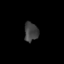
Tissue: skin
Cell type: Epithelial cells
Senescence score: 0.1549
Nuclear area (px): 261
Mean DAPI intensity: 64.59